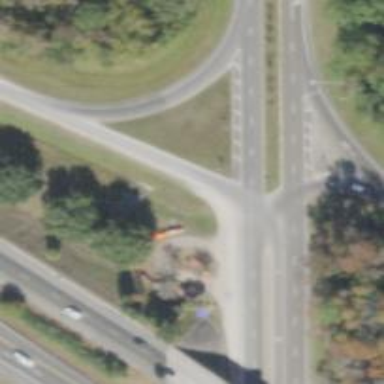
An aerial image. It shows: Diamond junction on motorway link.